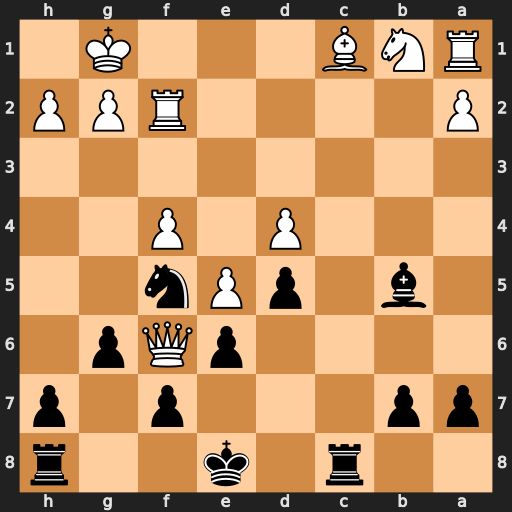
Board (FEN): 2r1k2r/pp3p1p/4pQp1/1b1pPn2/3P1P2/8/P4RPP/RNB3K1
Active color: b
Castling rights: k
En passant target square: -
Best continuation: Rxc1+ Rf1 Rxf1#